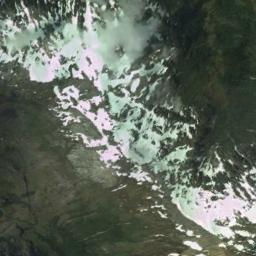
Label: snowberg